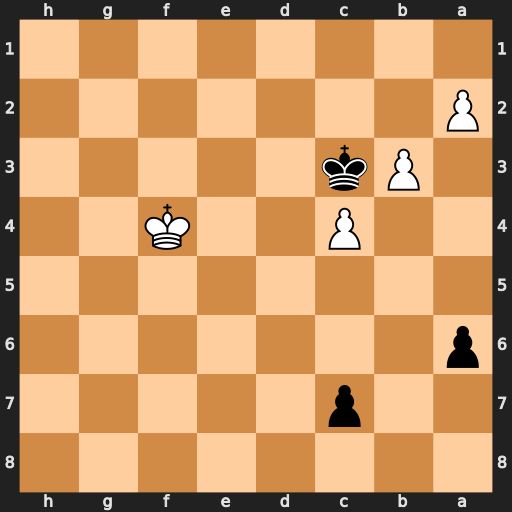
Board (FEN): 8/2p5/p7/8/2P2K2/1Pk5/P7/8
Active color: b
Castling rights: -
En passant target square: -
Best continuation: Kb2 b4 Kxa2 b5 axb5